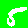
Digit: 5